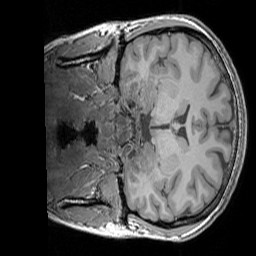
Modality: T1w
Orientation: coronal
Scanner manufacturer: siemens
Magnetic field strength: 3 T
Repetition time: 1.83 s
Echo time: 0.00303 s